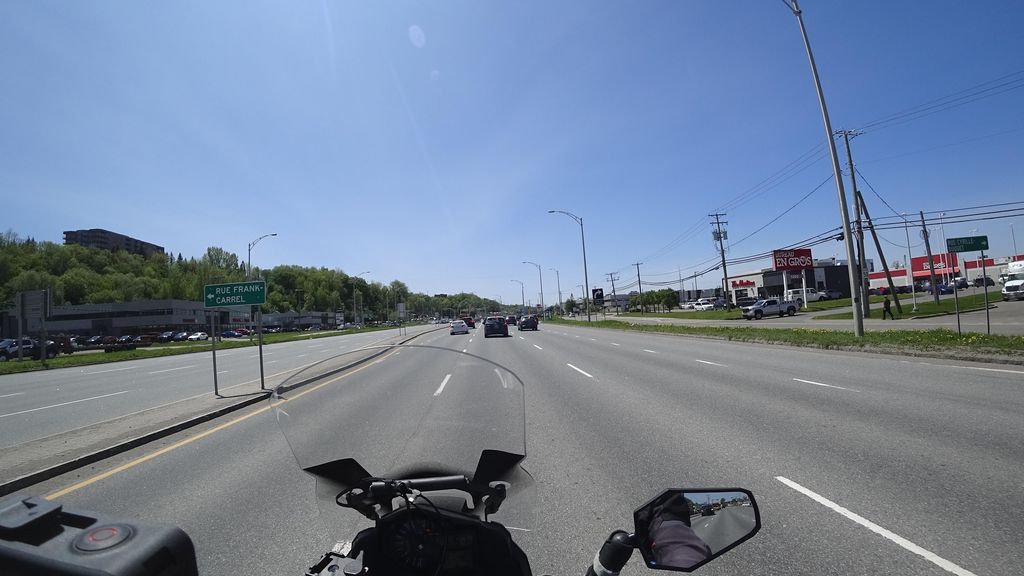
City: quebec_city